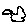
Label: cloud